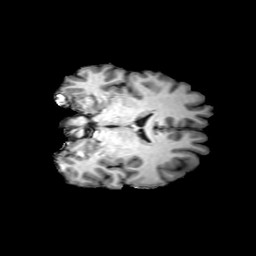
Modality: T1w
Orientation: coronal
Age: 32
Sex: male
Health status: ill